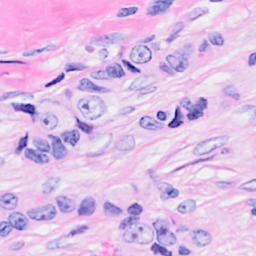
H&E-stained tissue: Breast